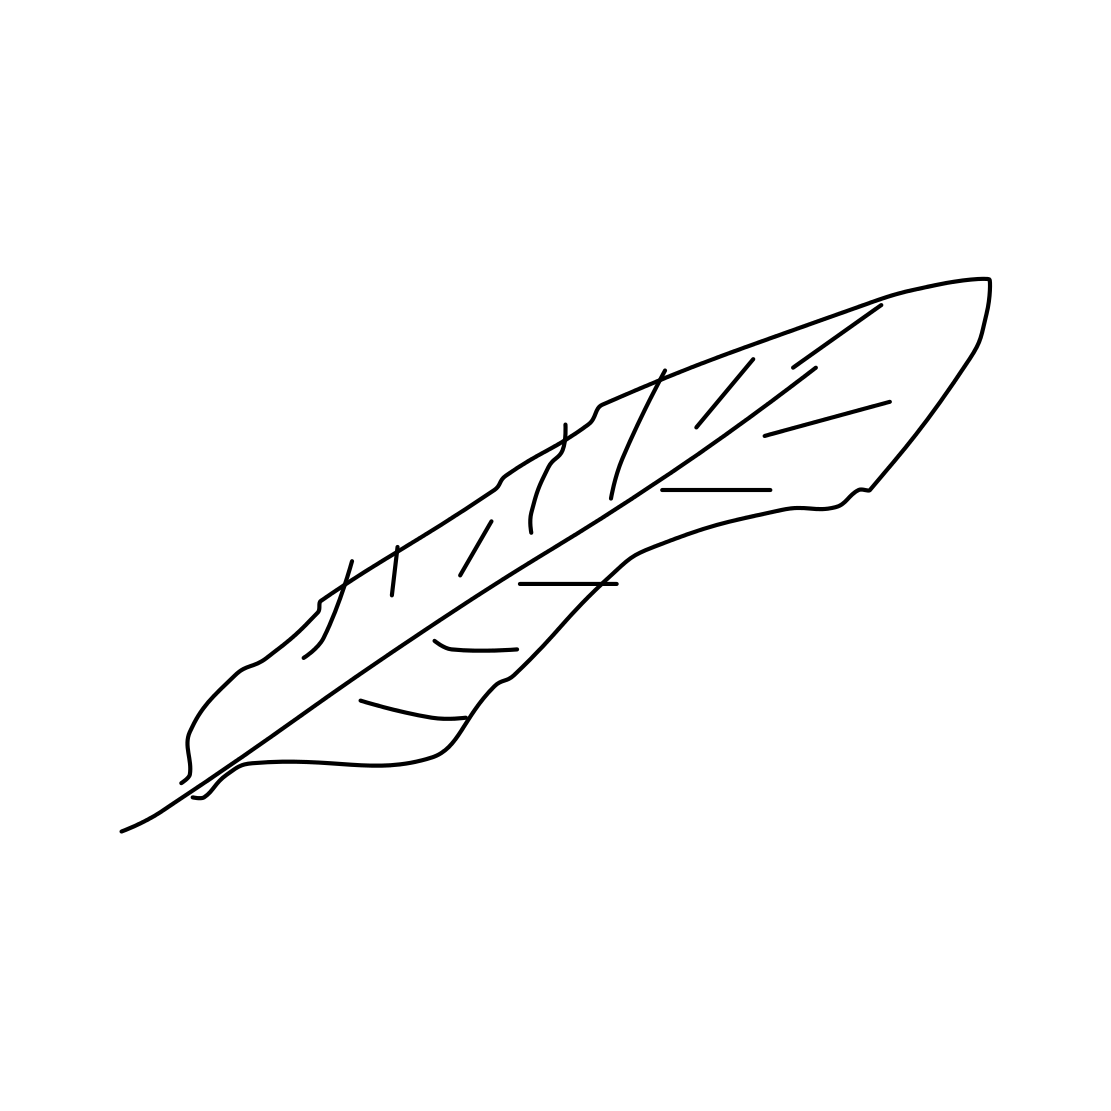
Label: feather